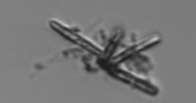
Label: Thalassionema